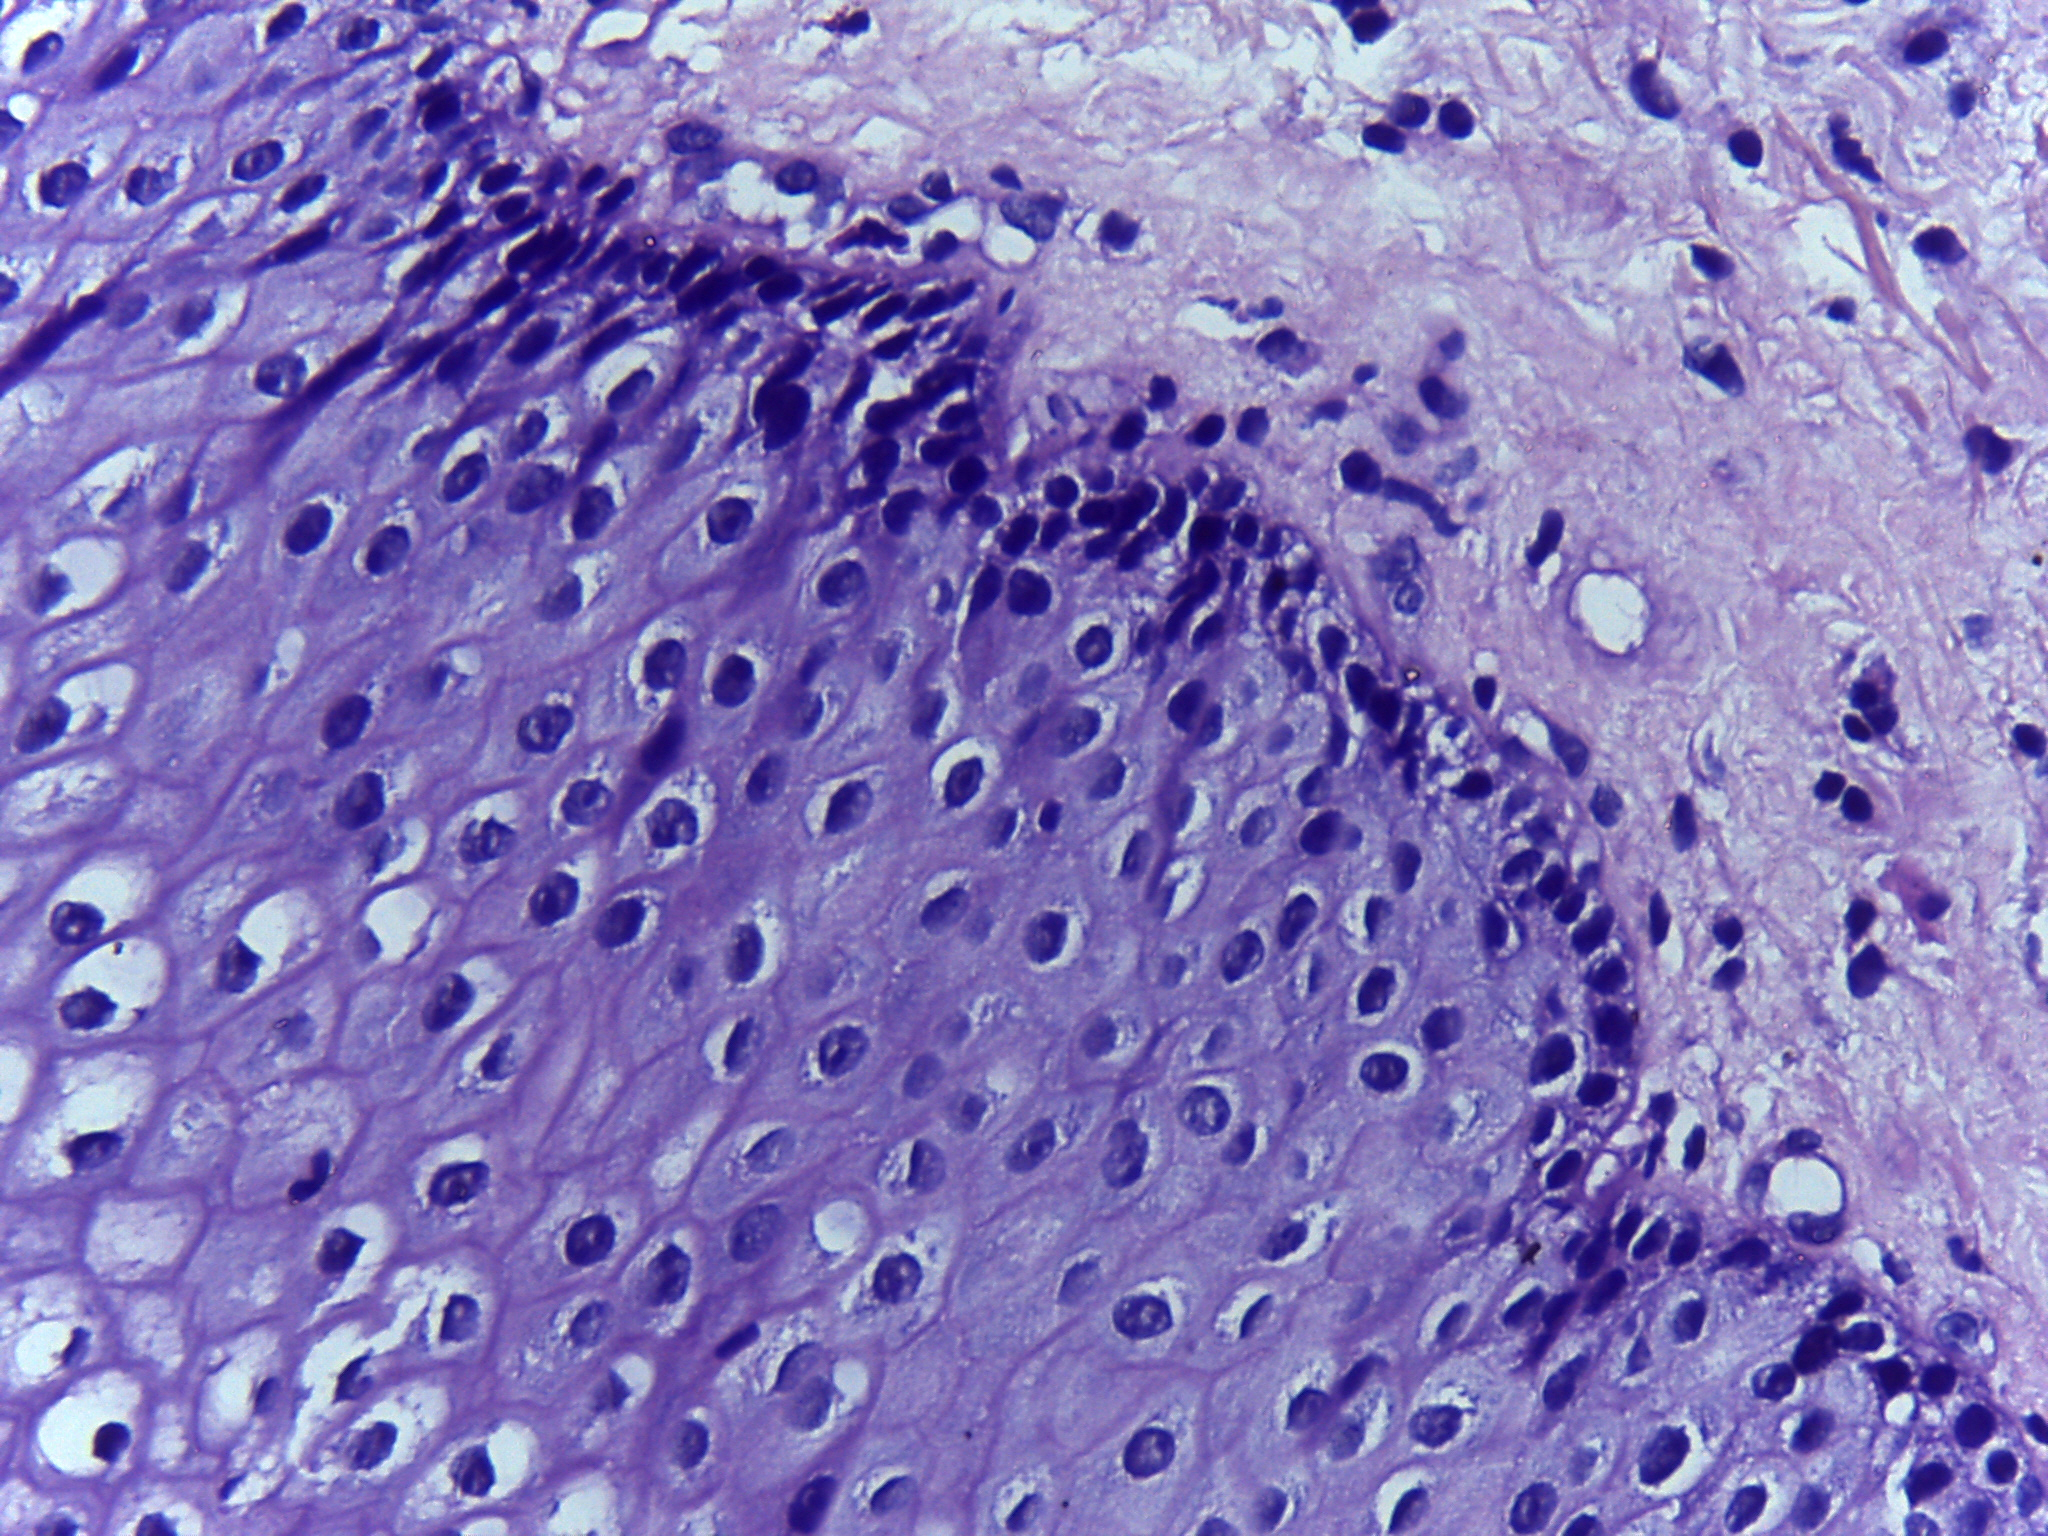
Diagnosis: Normal